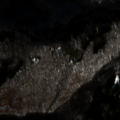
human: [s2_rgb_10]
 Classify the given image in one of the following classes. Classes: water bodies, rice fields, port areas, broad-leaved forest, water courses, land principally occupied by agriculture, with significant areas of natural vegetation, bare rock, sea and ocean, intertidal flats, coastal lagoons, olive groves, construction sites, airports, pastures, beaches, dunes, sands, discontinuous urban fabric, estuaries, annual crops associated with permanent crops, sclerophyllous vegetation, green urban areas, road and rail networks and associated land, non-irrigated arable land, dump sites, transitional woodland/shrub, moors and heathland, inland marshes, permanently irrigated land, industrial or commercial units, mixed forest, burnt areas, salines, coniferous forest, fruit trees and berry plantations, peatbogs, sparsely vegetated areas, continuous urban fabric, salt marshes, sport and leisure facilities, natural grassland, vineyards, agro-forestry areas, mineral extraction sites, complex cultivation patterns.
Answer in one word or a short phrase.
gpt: broad-leaved forest